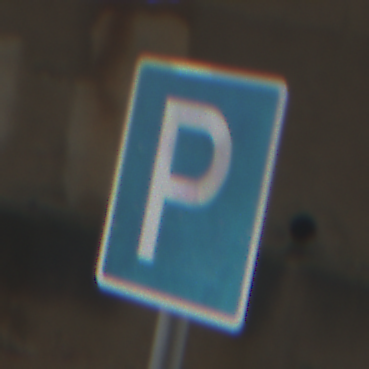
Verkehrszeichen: Parken
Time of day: Midday
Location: Roofed (Beach)
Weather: Overcast
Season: NotSpecified
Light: Natural